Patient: sex M, age 64
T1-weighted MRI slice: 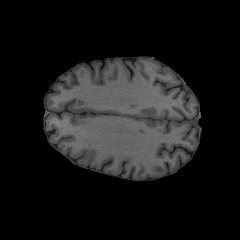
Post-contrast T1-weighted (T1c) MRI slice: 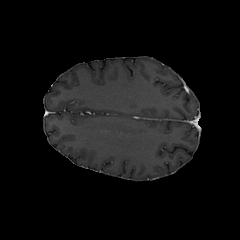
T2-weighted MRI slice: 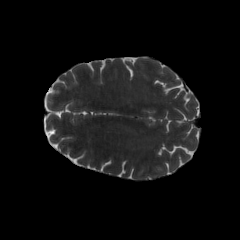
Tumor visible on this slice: no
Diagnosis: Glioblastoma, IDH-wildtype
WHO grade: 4